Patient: sex F, age 38
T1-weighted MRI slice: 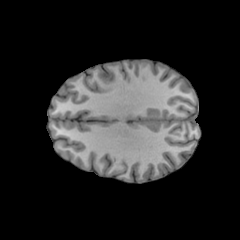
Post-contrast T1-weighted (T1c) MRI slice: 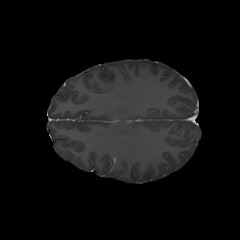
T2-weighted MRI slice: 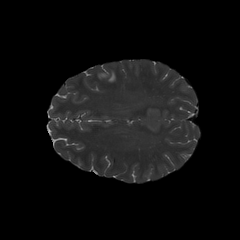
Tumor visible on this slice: yes
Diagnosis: Astrocytoma, IDH-mutant
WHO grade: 2